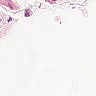
Metastatic tissue present: no